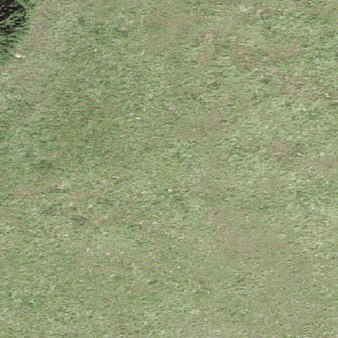
Label: other